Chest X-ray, PA view. Patient: 29 years old, sex M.
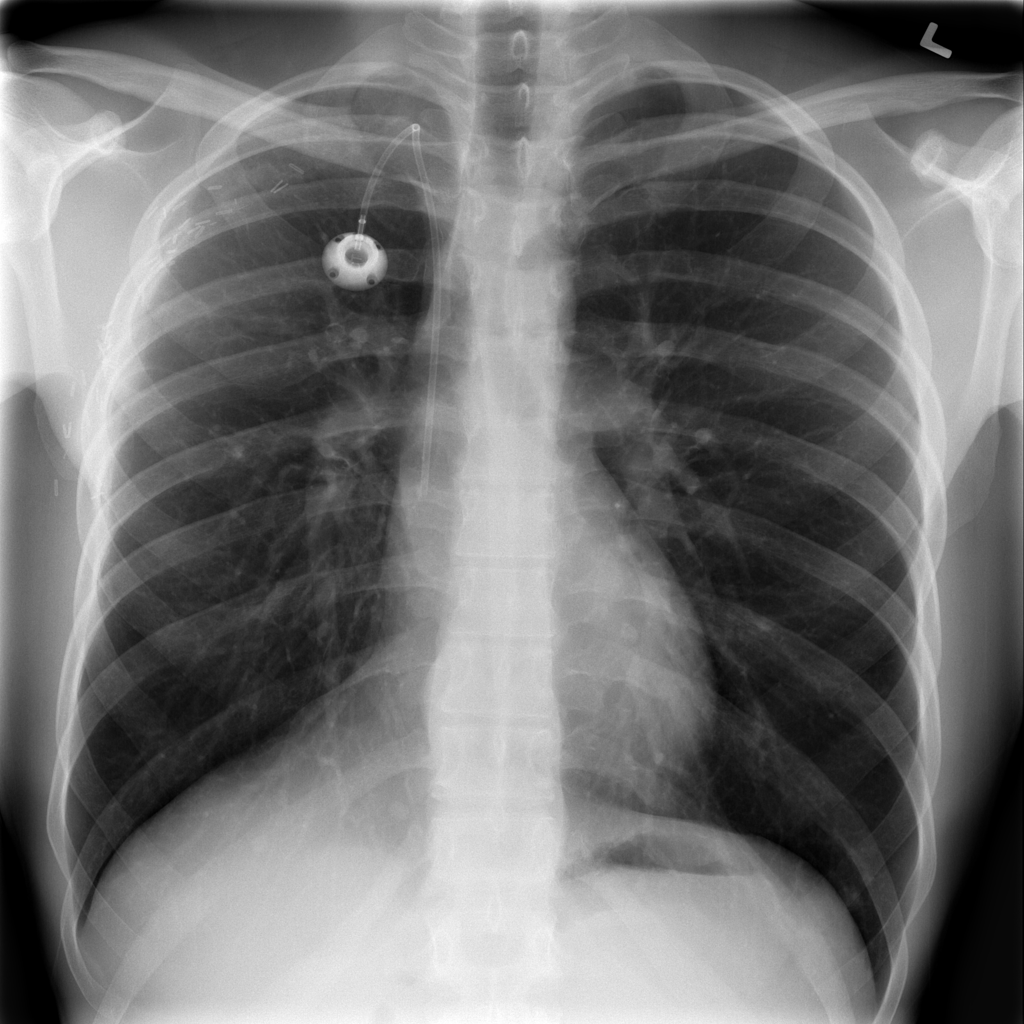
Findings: No Finding